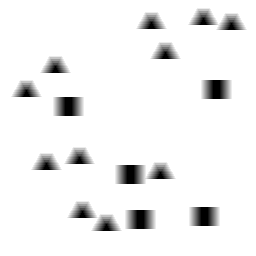
Squares: 5
Triangles: 11
Stars: 0
Total shapes: 16